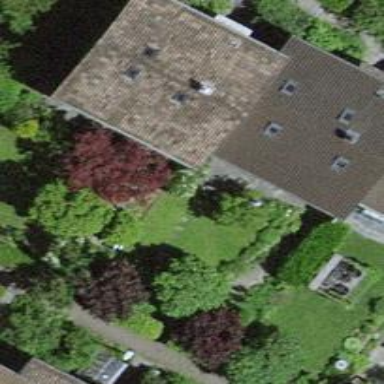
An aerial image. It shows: Terrace building.